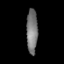
Tissue: prostate
Cell type: T cells
Senescence score: 0.2814
Nuclear area (px): 482
Mean DAPI intensity: 120.662